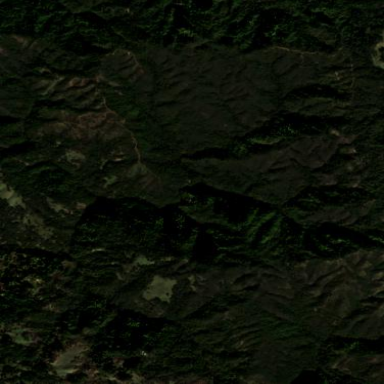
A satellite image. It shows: Forest area.